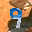
Label: 9